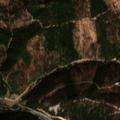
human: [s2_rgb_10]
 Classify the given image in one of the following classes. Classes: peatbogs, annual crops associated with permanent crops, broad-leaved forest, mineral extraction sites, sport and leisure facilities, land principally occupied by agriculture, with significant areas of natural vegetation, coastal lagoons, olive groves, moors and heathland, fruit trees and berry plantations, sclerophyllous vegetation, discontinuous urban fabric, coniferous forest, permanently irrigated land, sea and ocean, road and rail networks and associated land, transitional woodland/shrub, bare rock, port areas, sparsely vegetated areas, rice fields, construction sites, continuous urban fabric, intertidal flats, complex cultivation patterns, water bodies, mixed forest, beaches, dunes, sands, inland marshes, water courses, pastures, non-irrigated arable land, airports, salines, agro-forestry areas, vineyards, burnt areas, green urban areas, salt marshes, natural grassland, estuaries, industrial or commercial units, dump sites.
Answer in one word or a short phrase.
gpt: pastures, broad-leaved forest, coniferous forest, mixed forest